Interaction volume radius: 5 \u00c5
Interaction volume height: 20 \u00c5
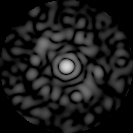
Disorder parameter: 0.829